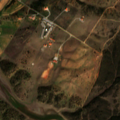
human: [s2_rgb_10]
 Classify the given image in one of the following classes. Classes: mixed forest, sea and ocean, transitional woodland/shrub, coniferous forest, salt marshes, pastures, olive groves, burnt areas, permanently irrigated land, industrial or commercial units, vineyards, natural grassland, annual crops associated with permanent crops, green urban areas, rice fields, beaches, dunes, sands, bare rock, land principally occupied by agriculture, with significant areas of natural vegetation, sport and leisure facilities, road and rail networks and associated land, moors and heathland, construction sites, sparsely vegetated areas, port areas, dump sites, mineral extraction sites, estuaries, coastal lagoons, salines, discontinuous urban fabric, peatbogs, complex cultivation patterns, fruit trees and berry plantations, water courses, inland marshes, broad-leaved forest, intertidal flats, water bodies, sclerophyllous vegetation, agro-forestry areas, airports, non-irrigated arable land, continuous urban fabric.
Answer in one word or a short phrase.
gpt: non-irrigated arable land, olive groves, agro-forestry areas, broad-leaved forest, transitional woodland/shrub, water bodies